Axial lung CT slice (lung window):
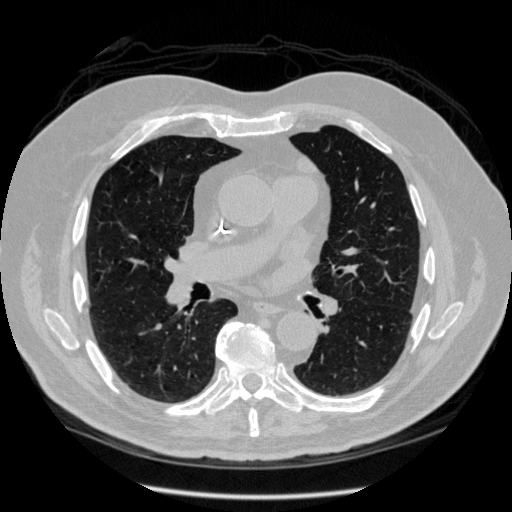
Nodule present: no